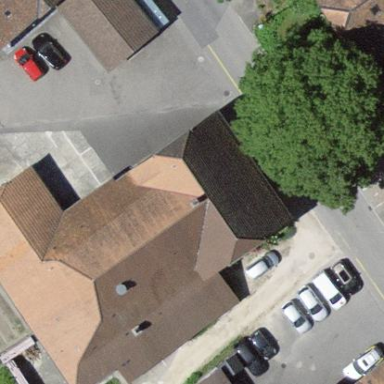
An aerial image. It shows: Residential building.